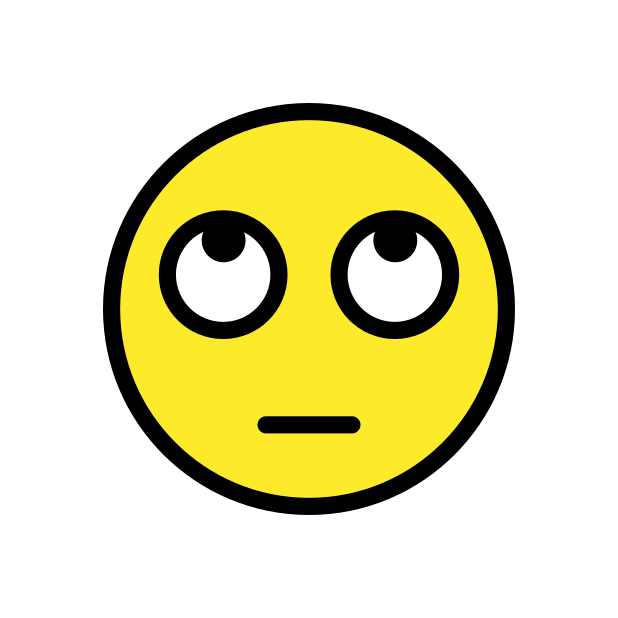
Emoji: 🙄
Name: face with rolling eyes
Unicode: 0x1f644